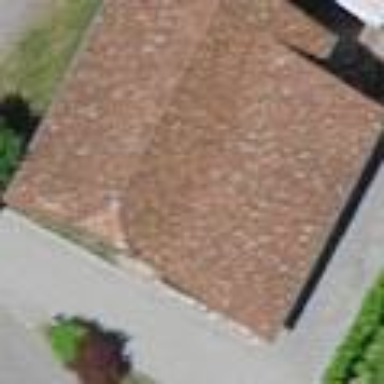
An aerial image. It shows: Rural barn.